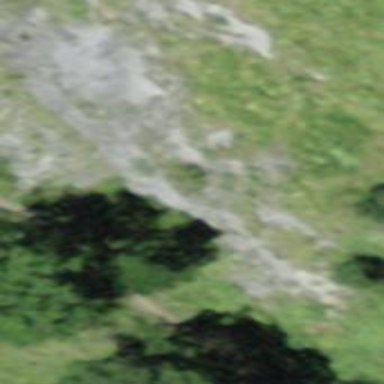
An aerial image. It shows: Natural cliff.